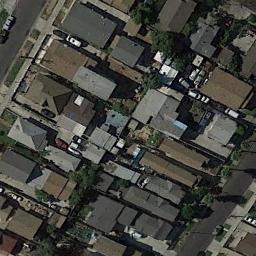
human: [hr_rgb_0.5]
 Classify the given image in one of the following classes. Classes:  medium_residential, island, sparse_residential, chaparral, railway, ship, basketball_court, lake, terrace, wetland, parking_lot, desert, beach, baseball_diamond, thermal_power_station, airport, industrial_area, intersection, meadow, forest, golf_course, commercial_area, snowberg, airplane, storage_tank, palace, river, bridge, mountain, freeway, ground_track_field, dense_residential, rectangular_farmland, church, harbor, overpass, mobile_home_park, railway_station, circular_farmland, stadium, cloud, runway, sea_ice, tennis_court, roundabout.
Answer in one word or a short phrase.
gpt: dense_residential